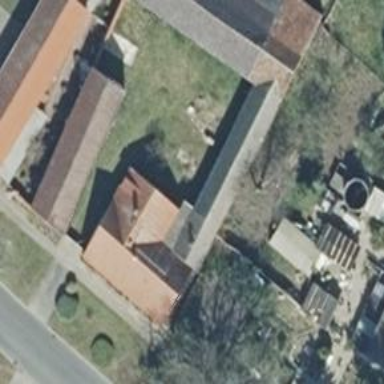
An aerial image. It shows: Gabled roof barn.